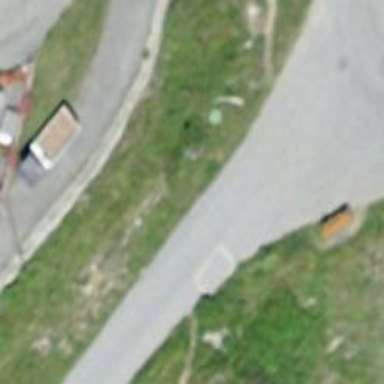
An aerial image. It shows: Residential road with asphalt surface. It is designed for downhill skiing.